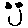
Label: smiley face